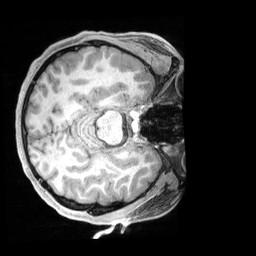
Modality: T1w
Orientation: axial
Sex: male
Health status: ill
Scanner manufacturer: siemens
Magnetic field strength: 3 T
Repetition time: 2.4 s
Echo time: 0.00201 s